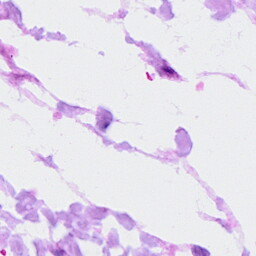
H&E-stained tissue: Ovarian